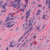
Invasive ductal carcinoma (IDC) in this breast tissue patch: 1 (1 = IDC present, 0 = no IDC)